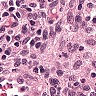
Metastatic tissue present: no